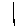
Label: line